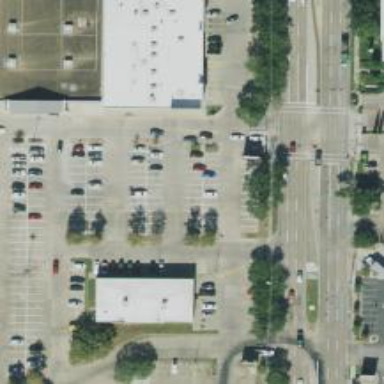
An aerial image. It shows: Parking space is available.